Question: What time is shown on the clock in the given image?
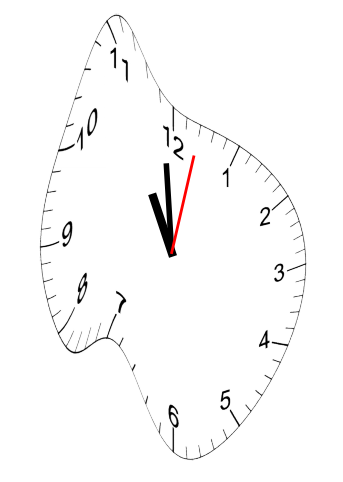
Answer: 10:59:02